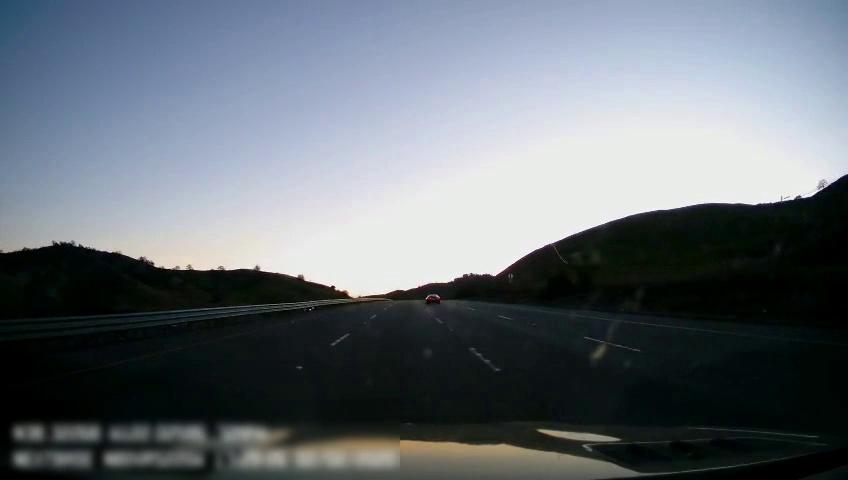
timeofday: Day
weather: Sunny
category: Drivable Space
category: Vehicles | Car
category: Lanes | Current Lane
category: Lanes | Current Lane
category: Lanes | Alternate Lane
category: Lanes | Alternate Lane
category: Lanes | Alternate Lane